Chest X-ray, AP view. Patient: 38 years old, sex M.
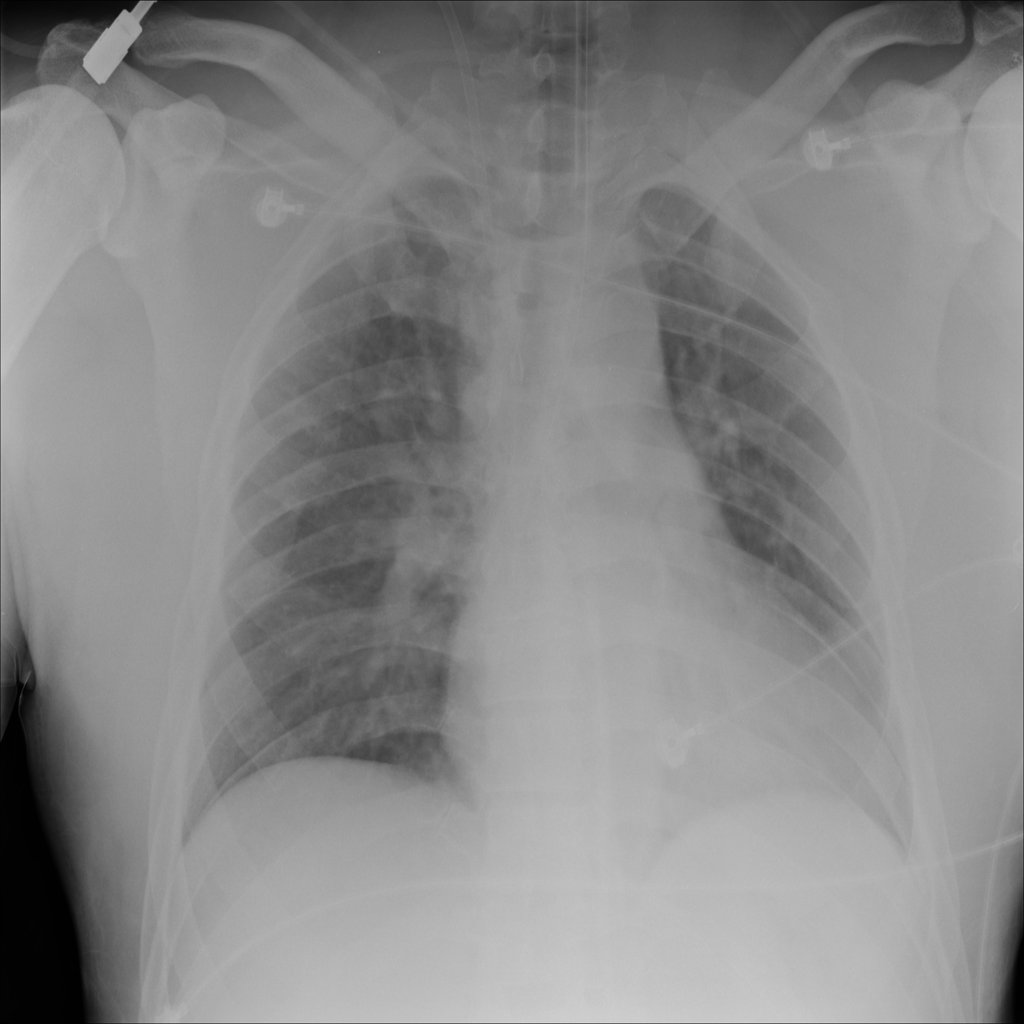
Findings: No Finding